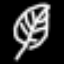
Label: leaf